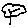
Label: tree